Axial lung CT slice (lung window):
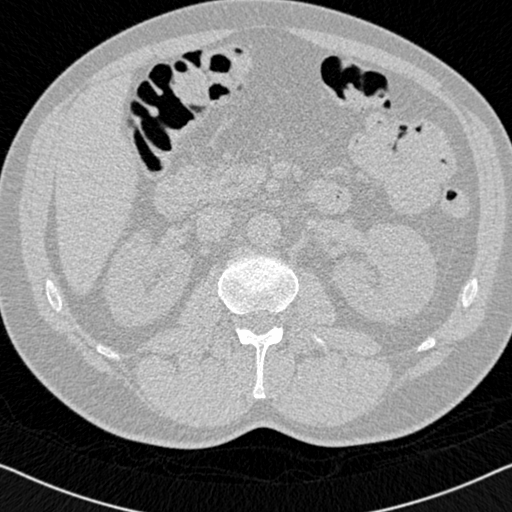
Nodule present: no